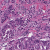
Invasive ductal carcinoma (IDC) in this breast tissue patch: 0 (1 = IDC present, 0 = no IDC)